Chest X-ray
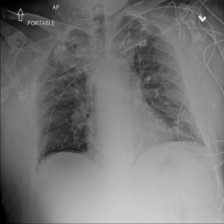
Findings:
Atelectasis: positive
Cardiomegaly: negative
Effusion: negative
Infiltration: negative
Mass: negative
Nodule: negative
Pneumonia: negative
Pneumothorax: negative
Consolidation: negative
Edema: negative
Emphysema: negative
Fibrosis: negative
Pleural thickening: negative
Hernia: negative